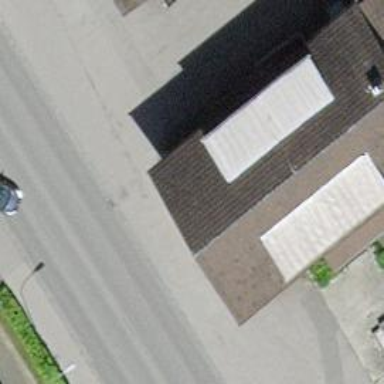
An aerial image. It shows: Restaurant.